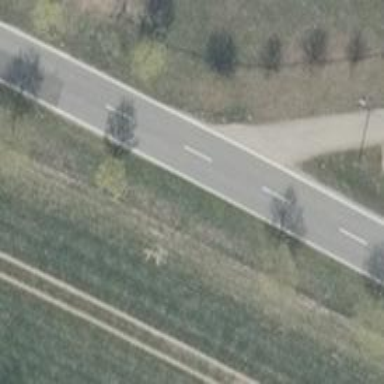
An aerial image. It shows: Secondary road with asphalt surface.